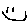
Label: smiley face